Question: I'm trying to deserialize a complex JSON object and the "JsonSerializer().Deserialize" dosent work well on this specific object, <URL>. Now I'm trying to do custom Deserialization and i'm stuck since i'm not familiar with C# or JSON format.
please help me.
Example of the JSON data:
'''
{"stationary_osbtacles": [
{
"latitude": 33.83320,
"longitude": 33.83320,
"cylinder_radius": 33.83320,
"cylinder_height": 33.83320
}
],
"moving_obstacles": [
{
"latitude": 33.83320,
"longitude": 33.83320,
"altitude_msl": 33.83320,
"sphere_radius": 33.83320
}
]}
'''
Here's an example of the JSON data I get from the server

and a real text file for example:
{"stationary_obstacles": [{"latitude": 20.0, "cylinder_height": 4323.0, "cylinder_radius": 345.0, "longitude": 20.0}], "moving_obstacles": [{"latitude": 20.0, "sphere_radius": 50.0, "altitude_msl": 100.0, "longitude": 20.0}, {"latitude": 35.0, "sphere_radius": 453.0, "altitude_msl": 45345.0, "longitude": 35.0}, {"latitude": 0.0, "sphere_radius": 3242.0, "altitude_msl": 0.14, "longitude": 0.0}]}
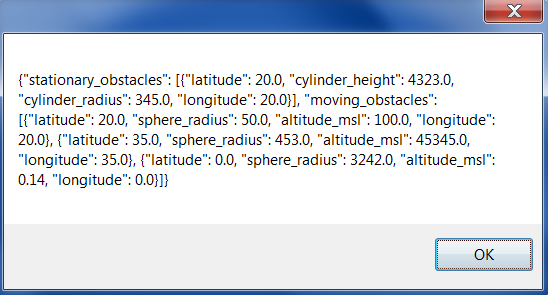
Answer: I already answered to this question <URL>. Now you just changed some values in your JSON from int to float. I will paste code from my existing answer with small changes.
: You do not need to create you models manually. There are many options to generate them based on your JSON. For example:
- 'Visual Studio click EDIT -> Paste Special -> Paste JSON as Classes'- <URL>
These models are generated using <URL>:
'''
public class StationaryObstacle
{
public double latitude { get; set; }
public double cylinder_height { get; set; }
public double cylinder_radius { get; set; }
public double longitude { get; set; }
}
public class MovingObstacle
{
public double latitude { get; set; }
public double sphere_radius { get; set; }
public double altitude_msl { get; set; }
public double longitude { get; set; }
}
public class RootObject
{
public List<StationaryObstacle> stationary_obstacles { get; set; }
public List<MovingObstacle> moving_obstacles { get; set; }
}
'''
Deserialization using JSON.NET:
'''
var json = "{"stationary_obstacles":[{"latitude":20.0,"cylinder_height":4323.0,"cylinder_radius":345.0,"longitude":20.0}],"moving_obstacles":[{"latitude":20.0,"sphere_radius":50.0,"altitude_msl":100.0,"longitude":20.0},{"latitude":35.0,"sphere_radius":453.0,"altitude_msl":45345.0,"longitude":35.0},{"latitude":0.0,"sphere_radius":3242.0,"altitude_msl":0.14,"longitude":0.0}]}";
// Option 1
var d1 = JsonConvert.DeserializeObject<RootObject>(json);
// Option 2
using (var stringReader = new StringReader(json))
{
var d2 = (RootObject)new JsonSerializer().Deserialize(stringReader, typeof(RootObject));
}
'''